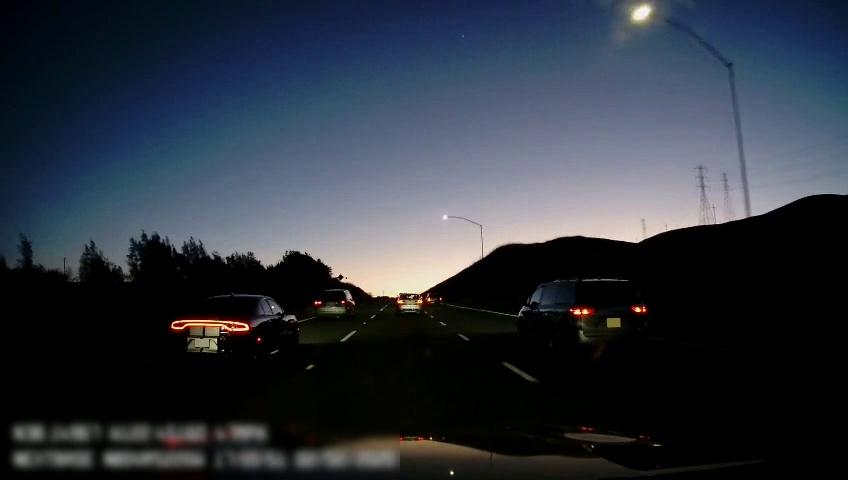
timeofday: Dusk/Dawn/Twilight
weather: Other
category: Drivable Space
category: Drivable Space
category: Vehicles | Car
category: Vehicles | SUV
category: Vehicles | Car
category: Vehicles | Car
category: Vehicles | Van
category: Lanes | Alternate Lane
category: Lanes | Current Lane
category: Lanes | Alternate Lane
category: Lanes | Alternate Lane